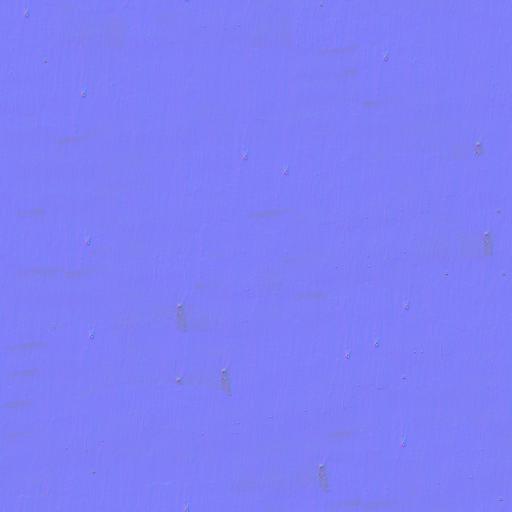
beach ground sand smooth wet